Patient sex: F
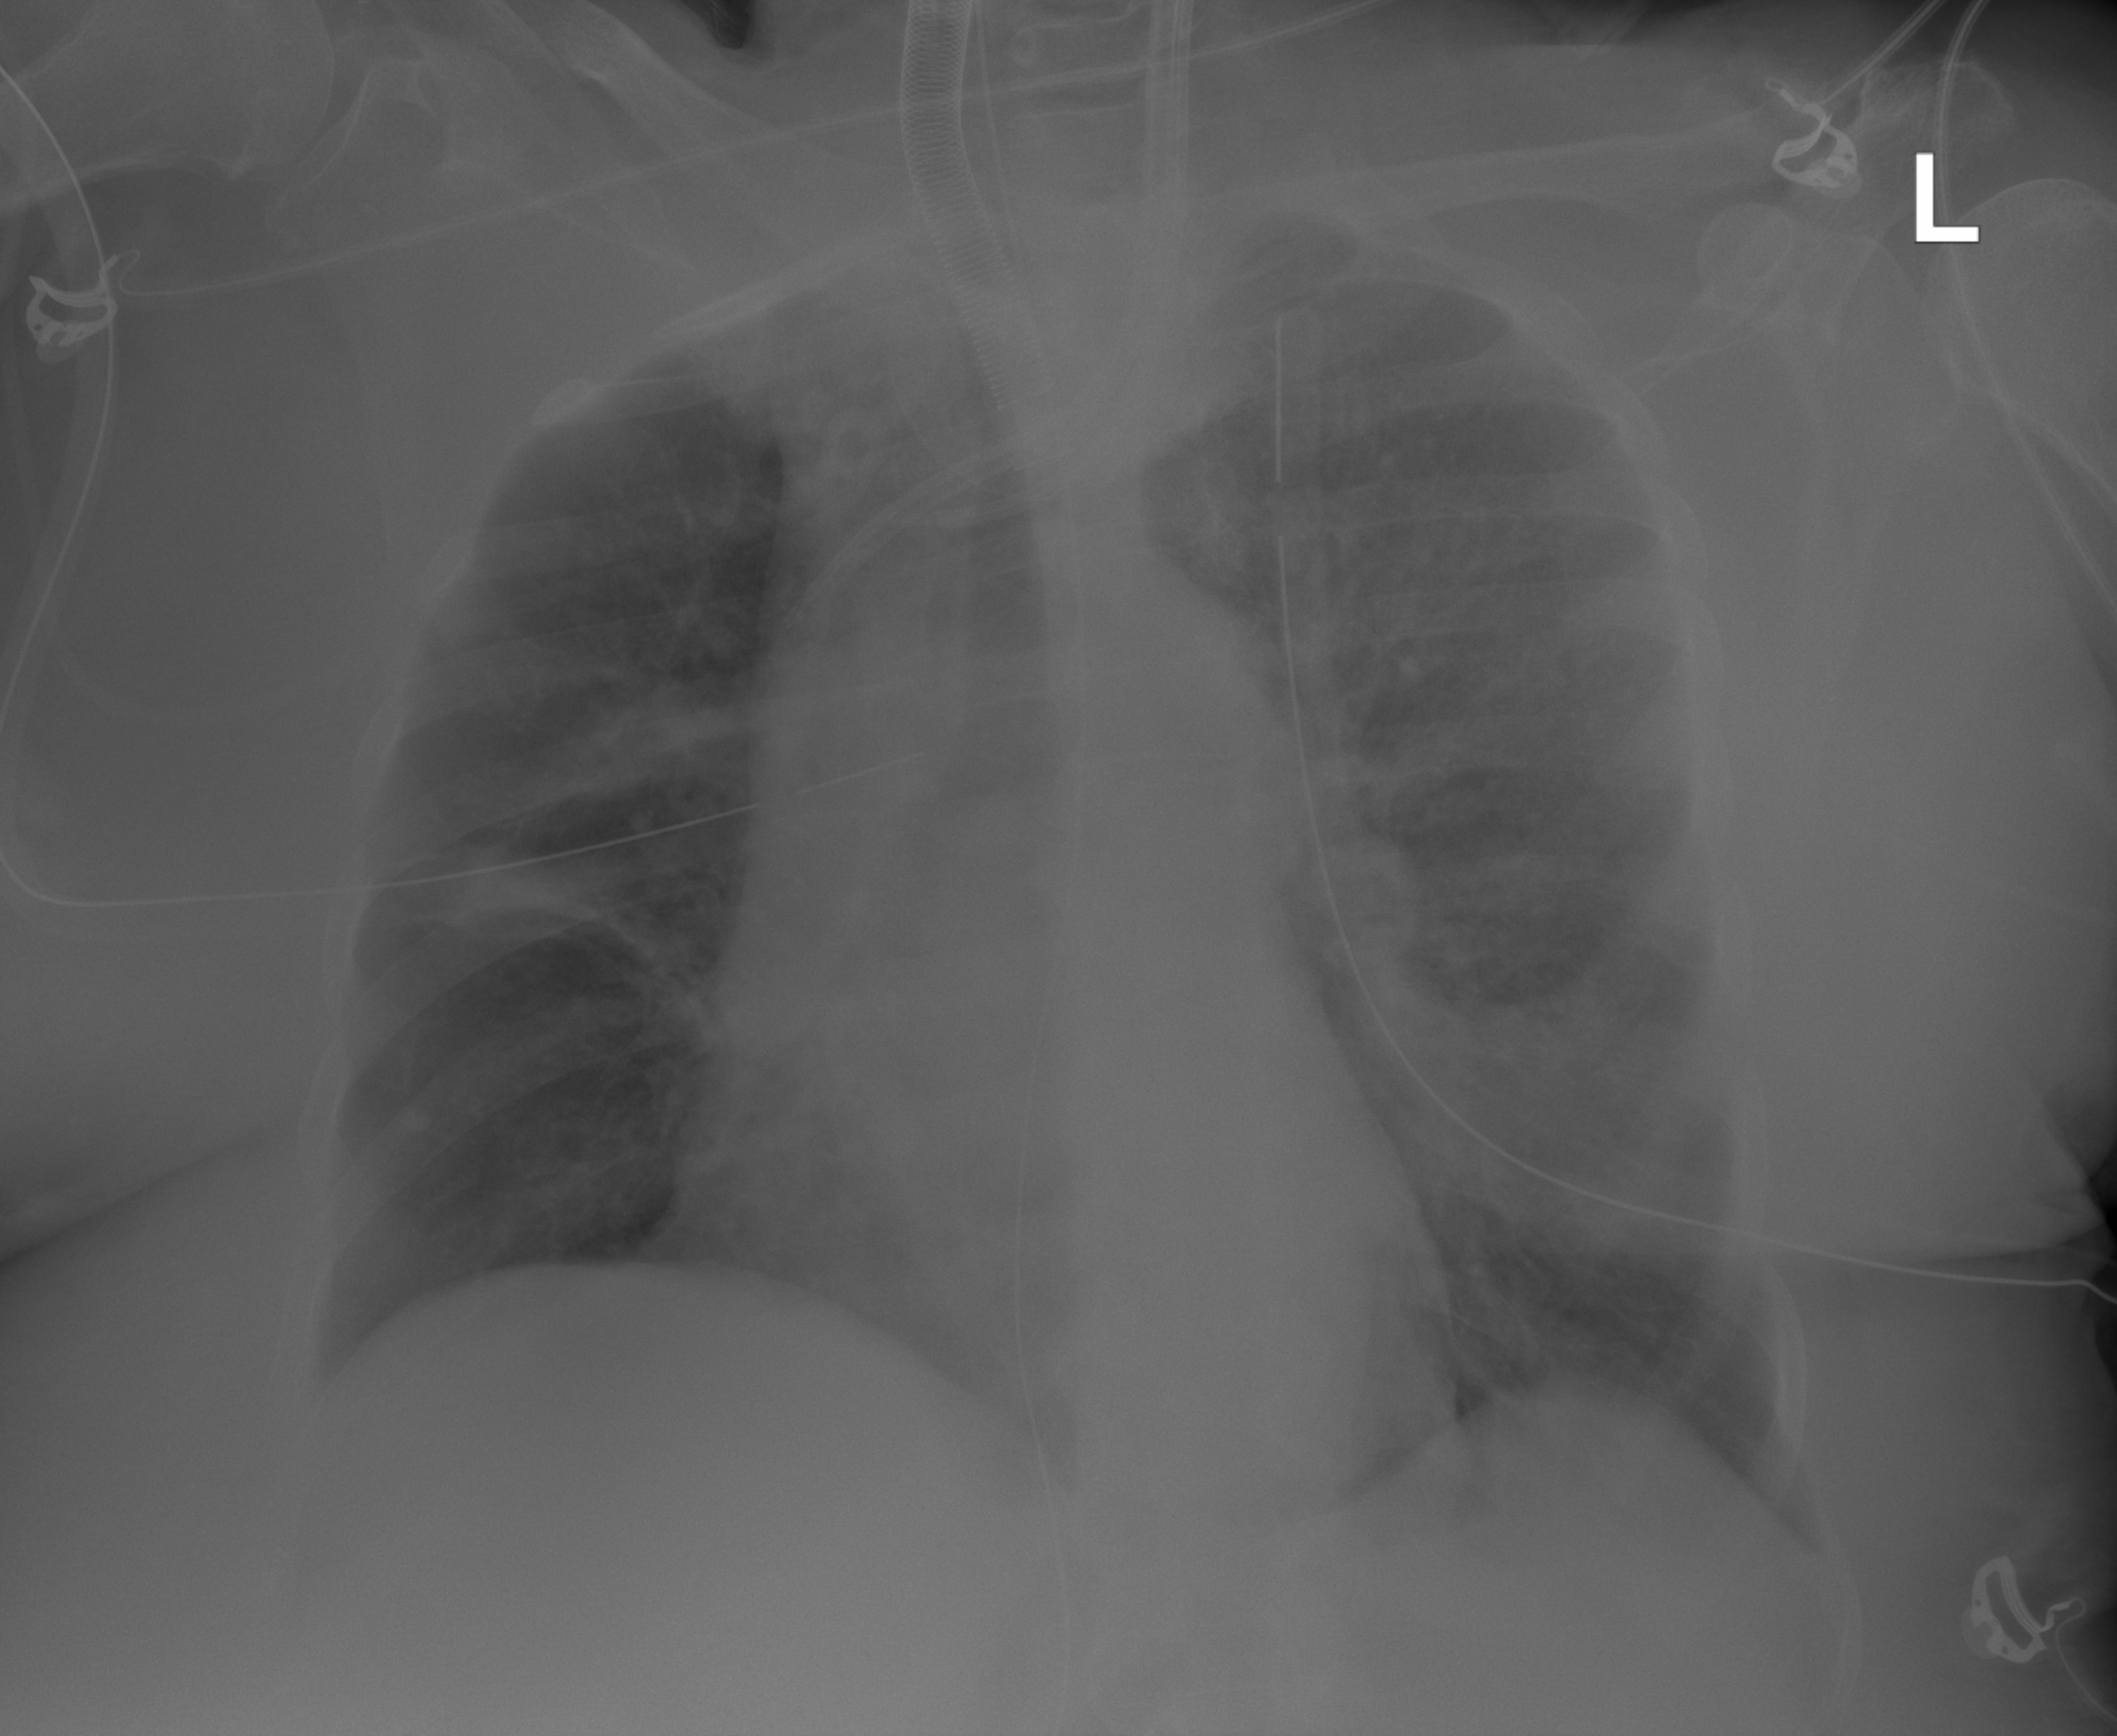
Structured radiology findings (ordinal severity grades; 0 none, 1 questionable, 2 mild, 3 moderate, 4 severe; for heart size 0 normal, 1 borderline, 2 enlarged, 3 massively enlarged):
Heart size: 1
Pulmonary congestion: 3
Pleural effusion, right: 2
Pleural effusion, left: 0
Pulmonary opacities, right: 2
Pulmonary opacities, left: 2
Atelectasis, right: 2
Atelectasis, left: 0